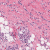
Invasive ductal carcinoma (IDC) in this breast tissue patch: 1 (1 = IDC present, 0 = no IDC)